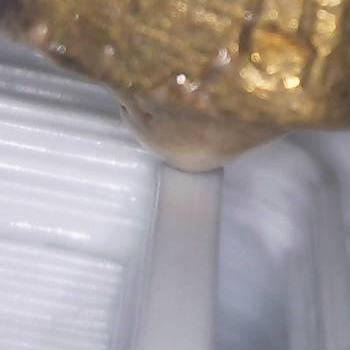
Flow rate: 141%